Question: Is it possible to completely disable the back button in the entire android application and is it possible to do it individually?

Here is a picture of back button that I think
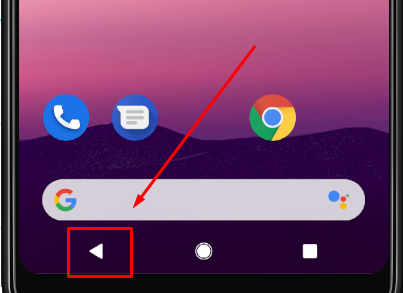
Answer: Yes it is possible.
For a single activity, you need to do the following
'''
@Override
public void onBackPressed() {
if (!shouldAllowBack()) {
return;
}
super.onBackPressed();
}
'''
where 'shouldAllowBack()' will have the logic whether back is allowed or not.
, Just create a parent activity and extend from it in your other activities. Add the above code in the parent activity and you just need to return from 'onBackPressed()' method. You can refer this example <URL> to know that how to extend an activity.